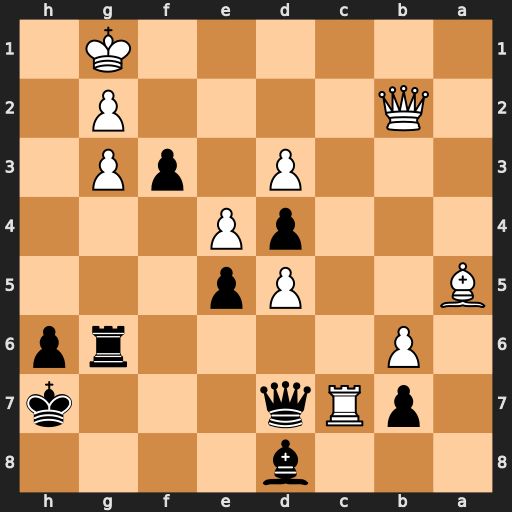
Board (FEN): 3b4/1pRq3k/1P4rp/B2Pp3/3pP3/3P1pP1/1Q4P1/6K1
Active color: b
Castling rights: -
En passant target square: -
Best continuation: Bxc7 bxc7 Rxg3